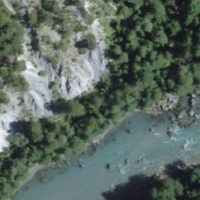
EUNIS habitat code: 48
Species observed at this site:
Lathyrus vernus